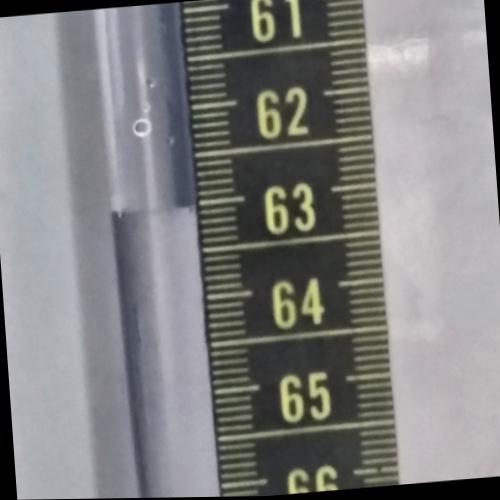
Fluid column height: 63.0 cm